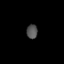
Tissue: lung
Cell type: T cells
Senescence score: 0.1763
Nuclear area (px): 152
Mean DAPI intensity: 82.118